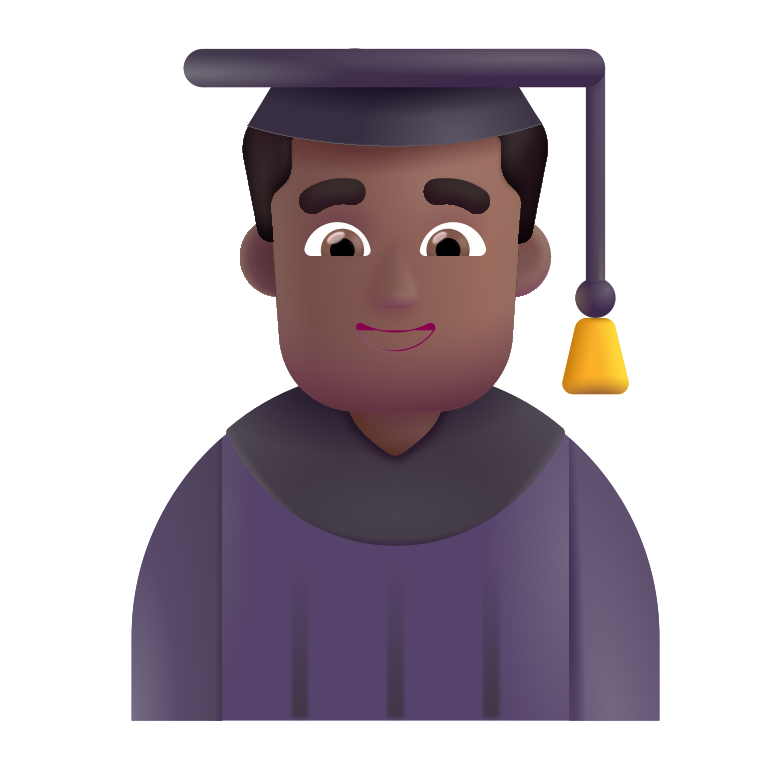
man student color  dark